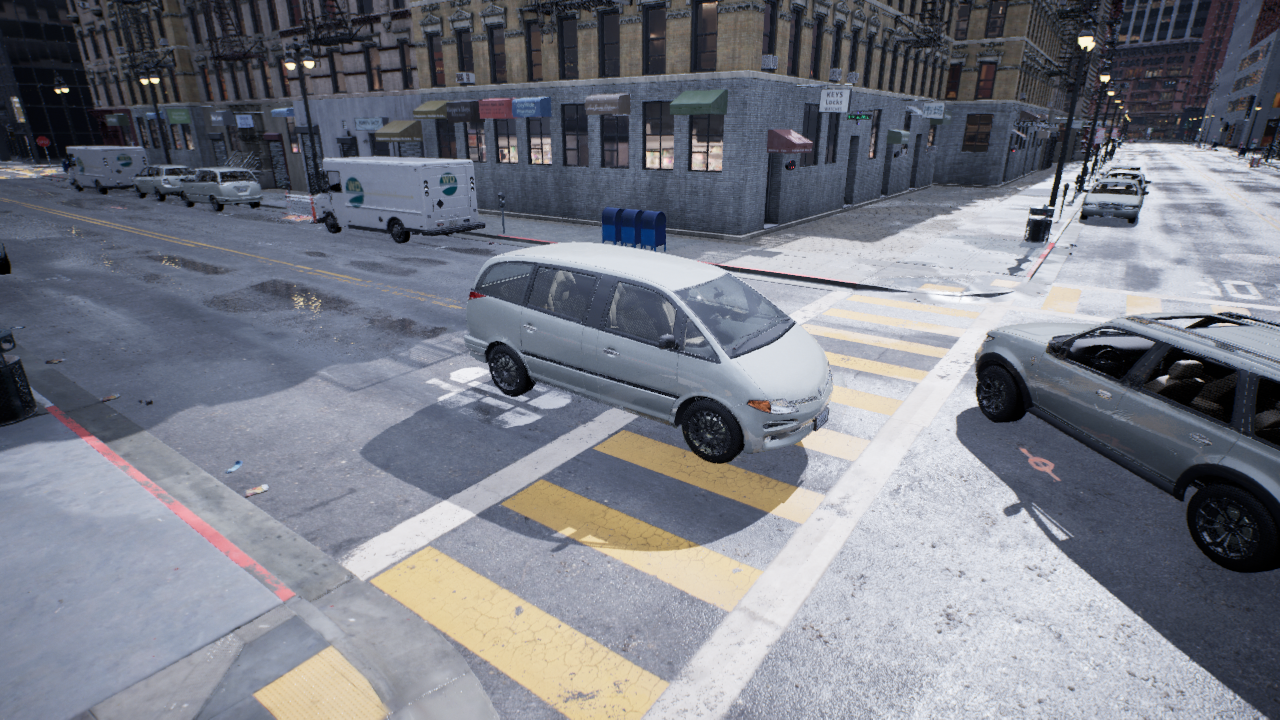
Venue: residential
Lighting: overcast
Vehicle rig: minivan